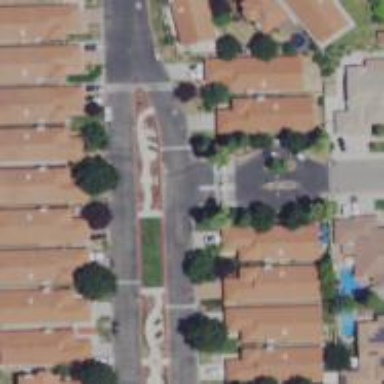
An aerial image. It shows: Residential road.